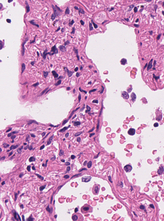
Tumor epithelial tissue: no
Tumor-associated stroma tissue: yes
Normal tissue: no